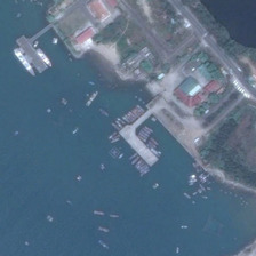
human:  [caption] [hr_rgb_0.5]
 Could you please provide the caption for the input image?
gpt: There is a harbour with trees and buildings.

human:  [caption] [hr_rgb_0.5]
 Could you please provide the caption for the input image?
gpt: There is a port with trees and buildings.

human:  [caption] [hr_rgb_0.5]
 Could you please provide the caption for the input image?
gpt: several ships are sailing outside the port while some ships are docking in the port .

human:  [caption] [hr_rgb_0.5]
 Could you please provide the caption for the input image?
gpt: A wharf with trees and buildings.

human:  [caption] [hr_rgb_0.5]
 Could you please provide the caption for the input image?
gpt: There's a harbor with trees and buildings.